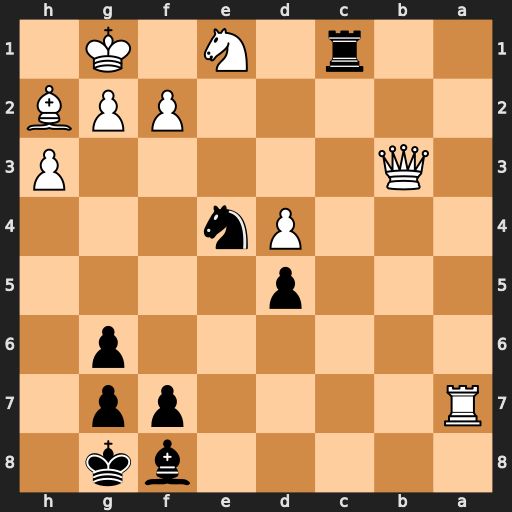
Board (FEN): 5bk1/R4pp1/6p1/3p4/3Pn3/1Q5P/5PPB/2r1N1K1
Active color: b
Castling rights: -
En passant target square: -
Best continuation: Rxe1#